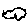
Label: cloud